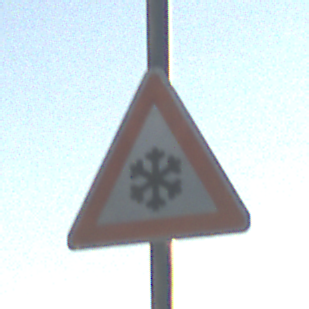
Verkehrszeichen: SchneeOderEisglaette
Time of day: SunriseSunset
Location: Outdoor (RoadRail)
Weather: Clear
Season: NotSpecified
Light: Natural